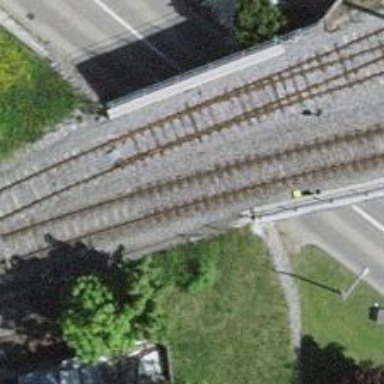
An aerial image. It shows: Bridge with single railway track electrified by contact line.